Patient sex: M
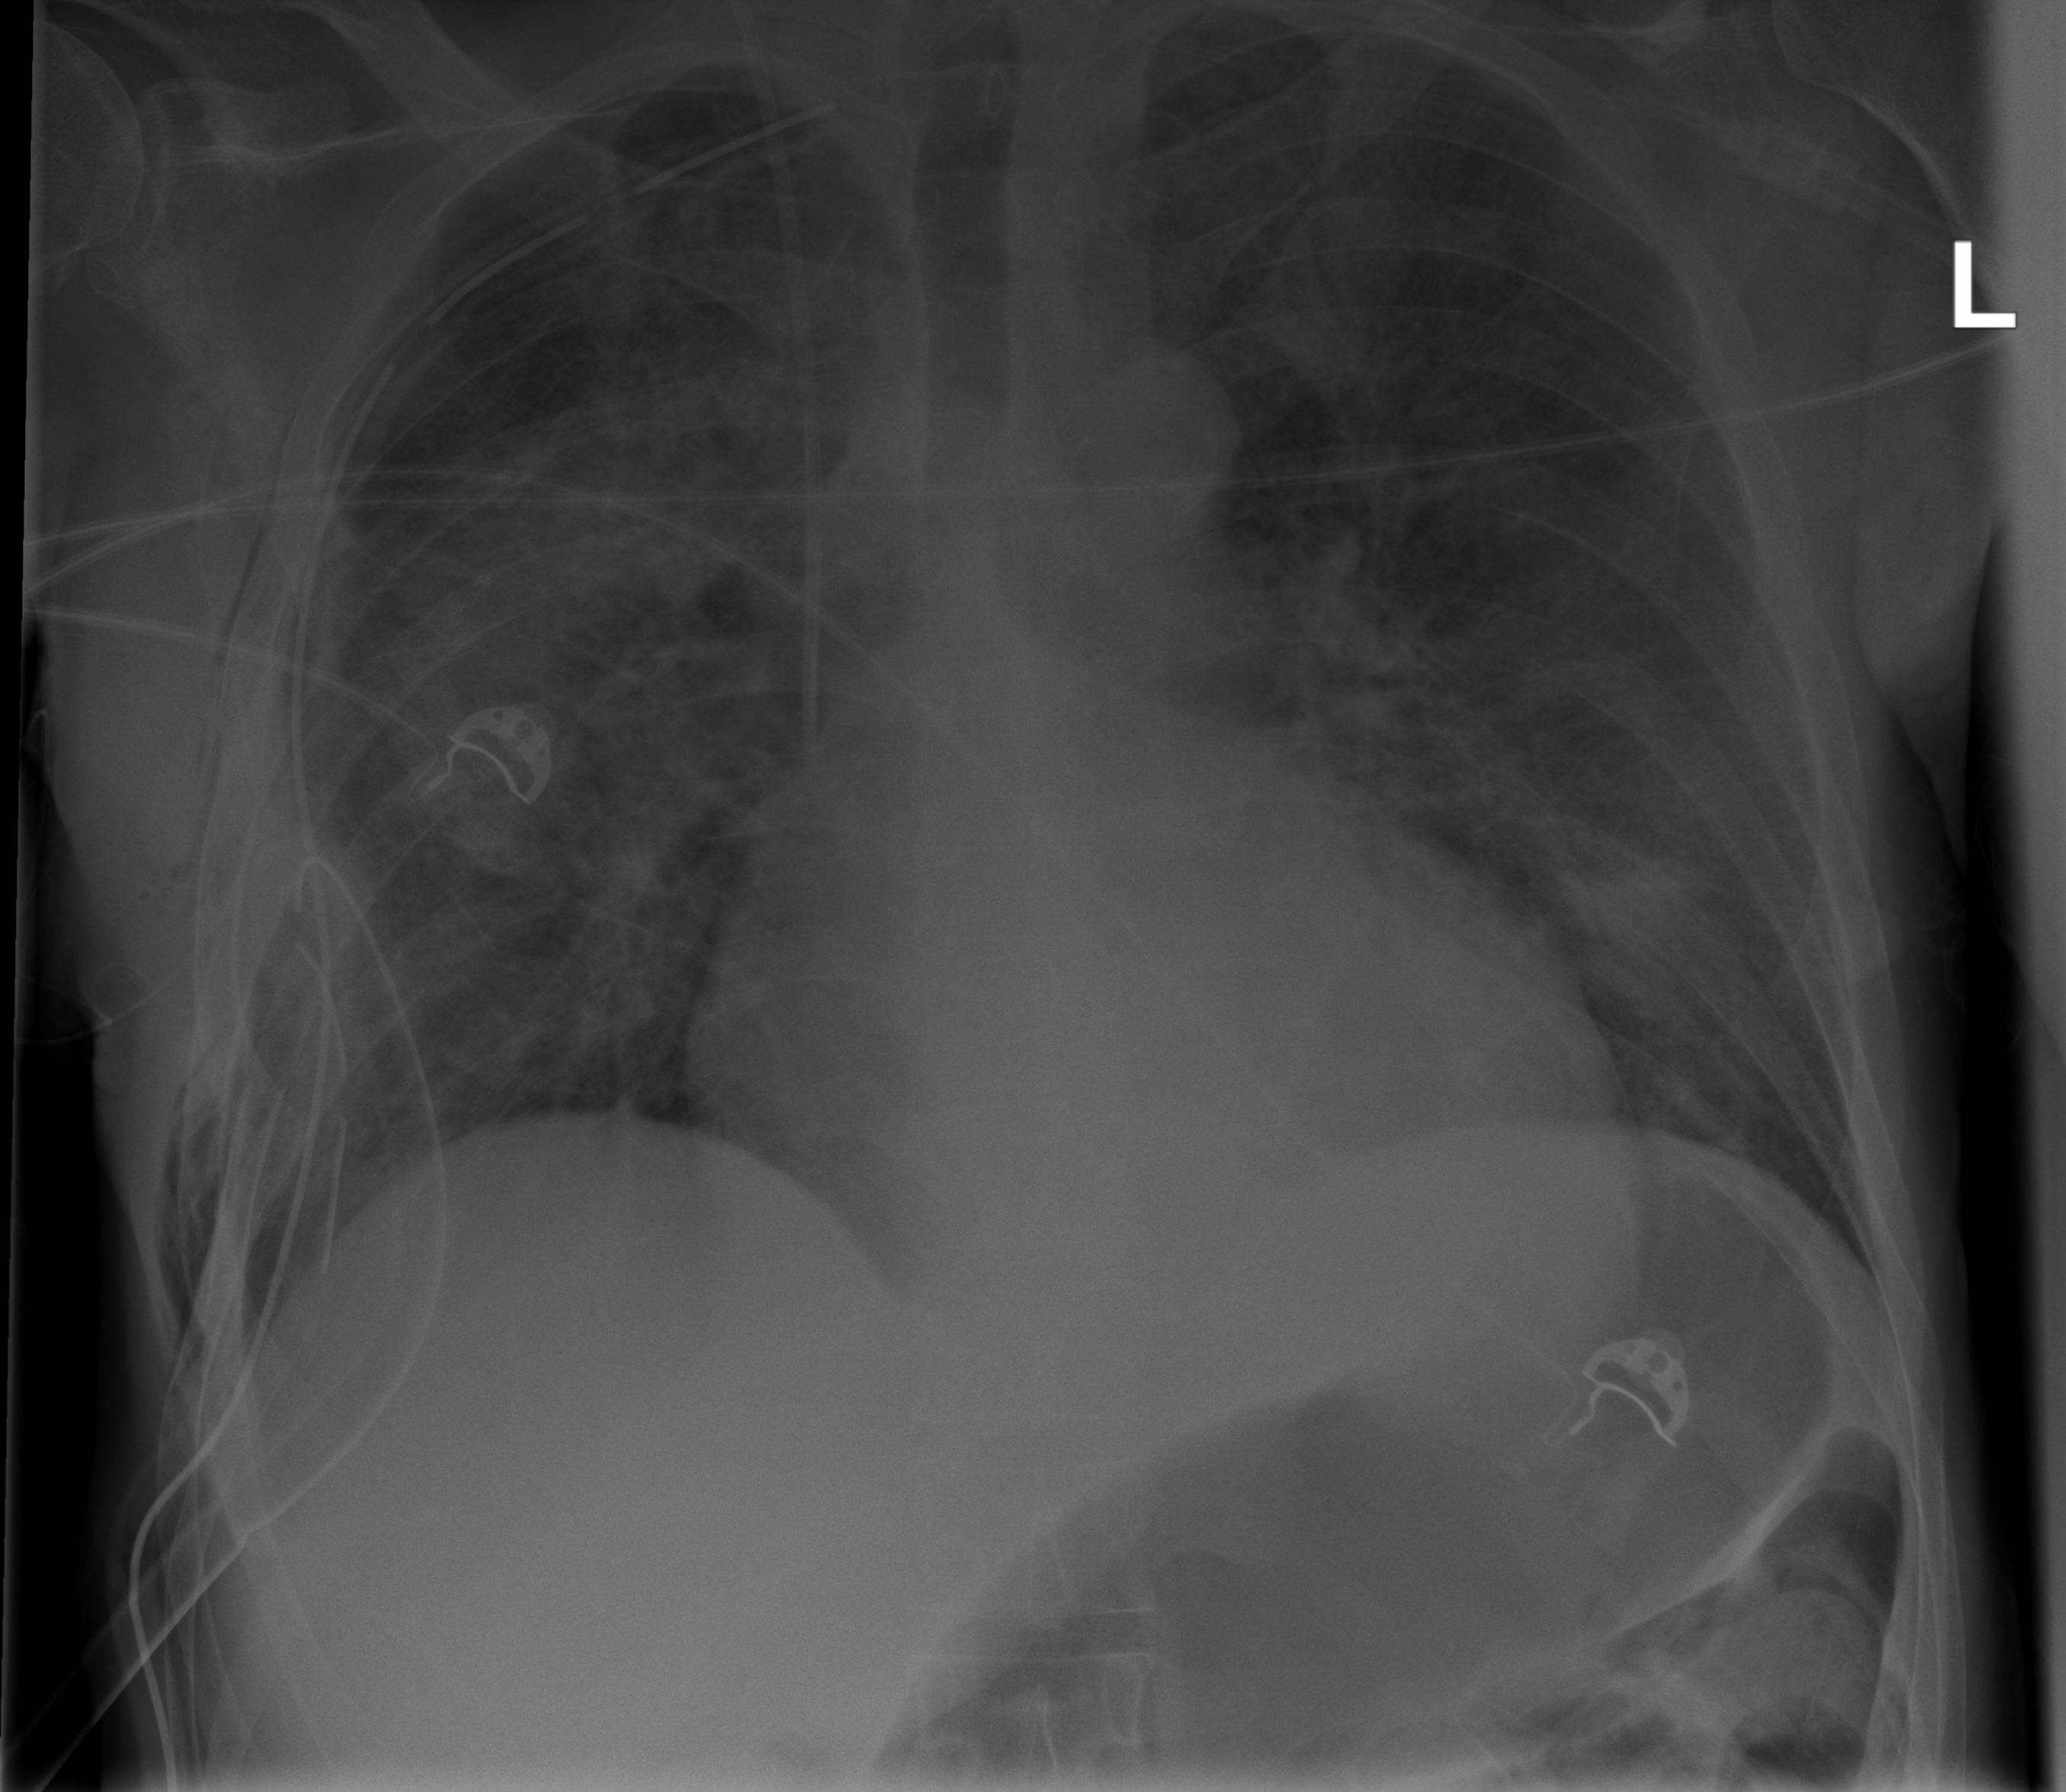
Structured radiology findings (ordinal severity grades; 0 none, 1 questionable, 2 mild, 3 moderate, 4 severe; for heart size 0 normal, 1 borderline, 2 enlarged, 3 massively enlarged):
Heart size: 1
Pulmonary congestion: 2
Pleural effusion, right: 2
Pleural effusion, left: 0
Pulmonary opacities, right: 2
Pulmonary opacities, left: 2
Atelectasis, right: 3
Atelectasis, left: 1